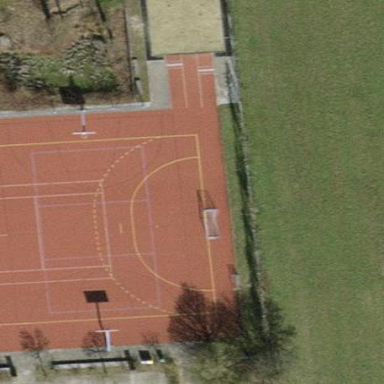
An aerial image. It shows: Pitch designed for long jump sports in leisure land area.